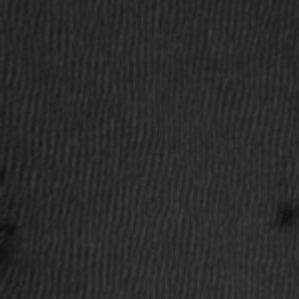
Label: frost